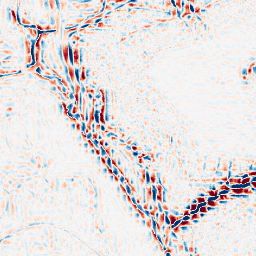
Category: wavelet
Decomposition family: wavelet_reverse_biorthogonal
Decomposition parameters: wavelet: rbio4.4
level: 3
Upsampling method: edge_directed
Upsampling parameters: scale: 4
Upsampling scale: 4